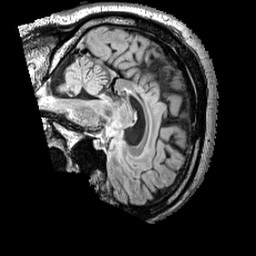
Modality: FLAIR
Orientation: sagittal
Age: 42
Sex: male
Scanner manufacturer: siemens
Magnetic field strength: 3 T
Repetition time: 5 s
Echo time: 0.387 s